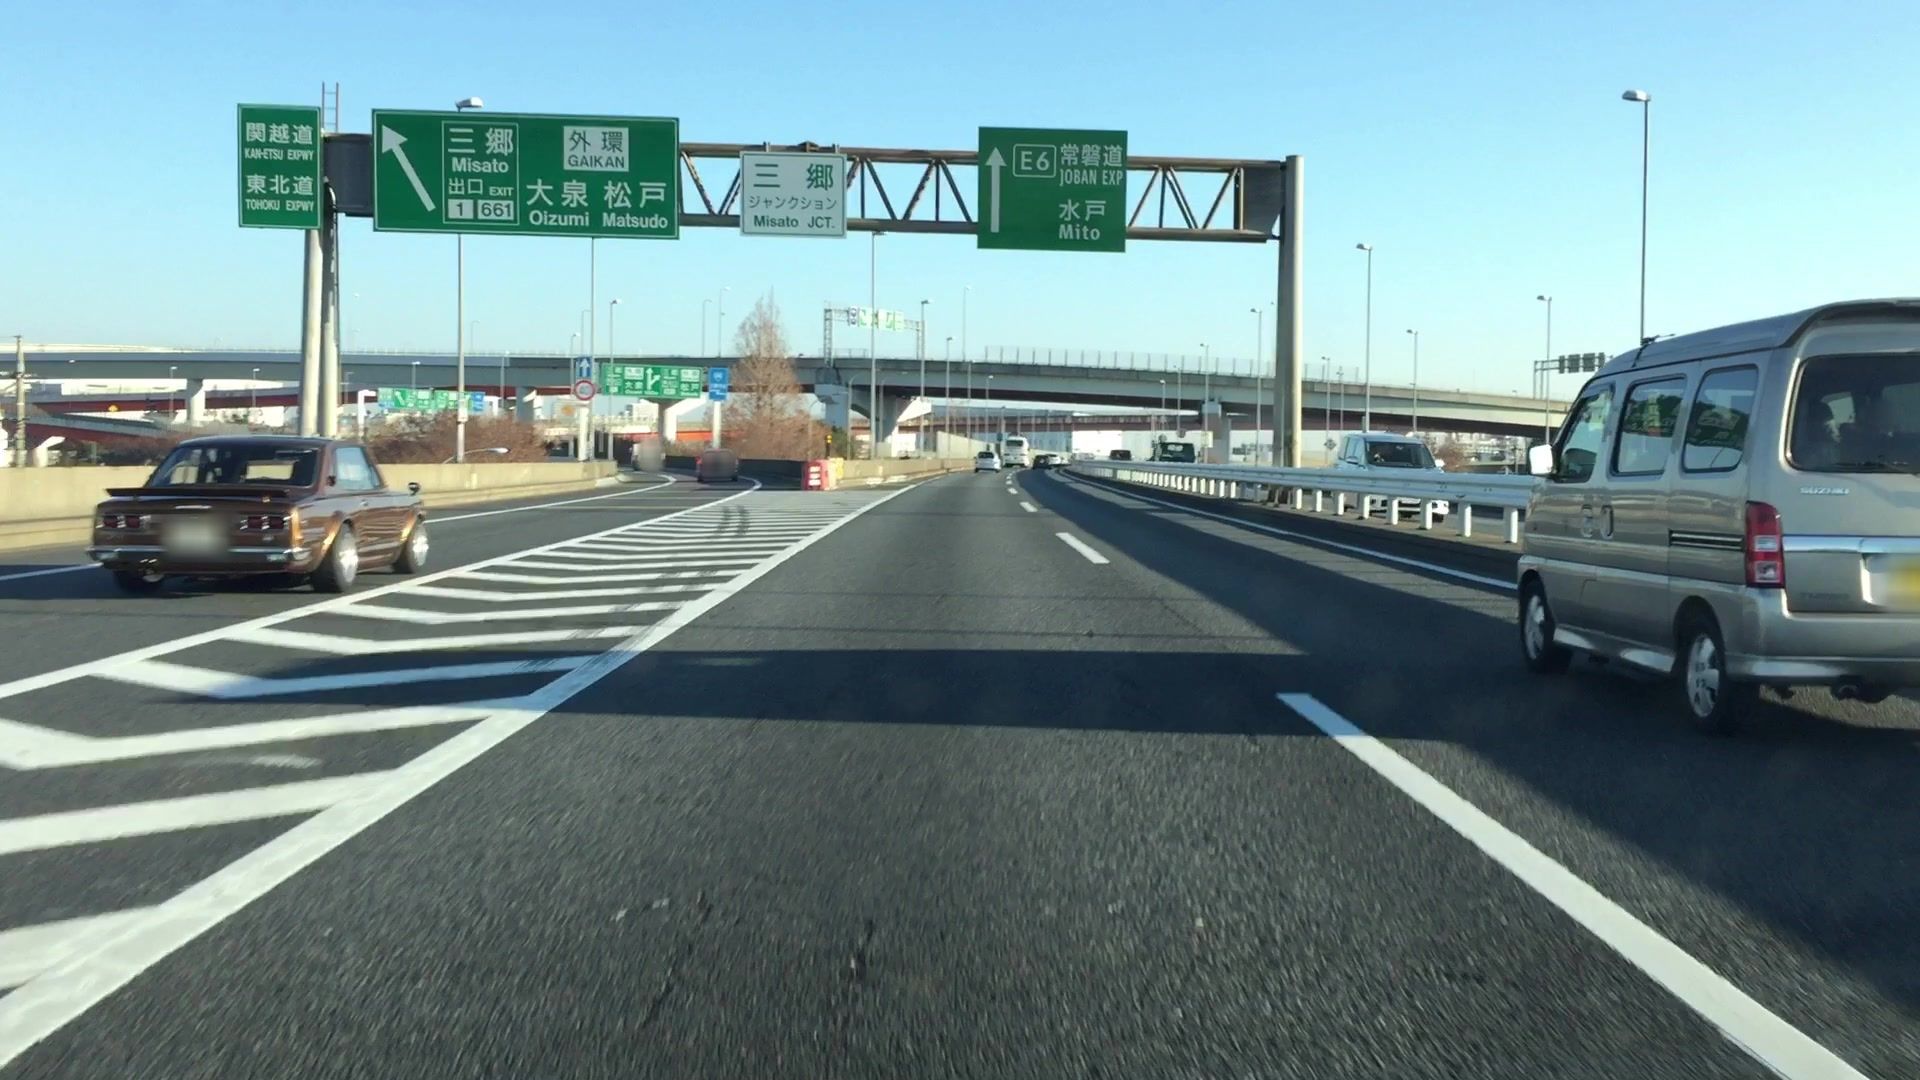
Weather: clear
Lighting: day
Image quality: good
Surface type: driving surface
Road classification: motorway
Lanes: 2.0
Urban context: urban centre
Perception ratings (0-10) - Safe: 1.35, Lively: 4.42, Beautiful: 1.96, Boring: 2.36, Depressing: 2.22, Wealthy: 3.99